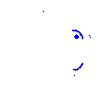
Particle: proton